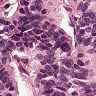
Metastatic tissue present: yes